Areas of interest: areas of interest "Sport and cultural"
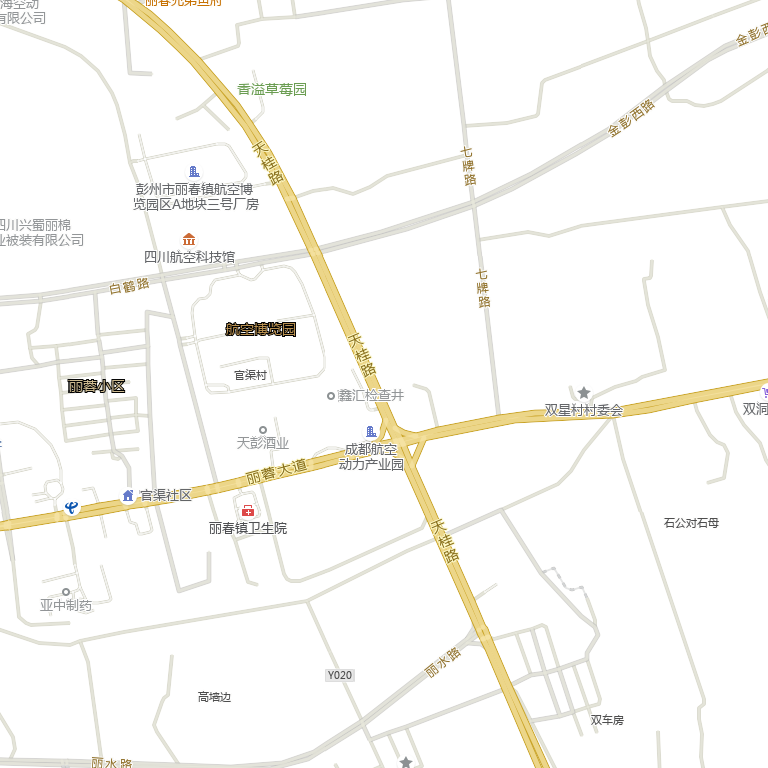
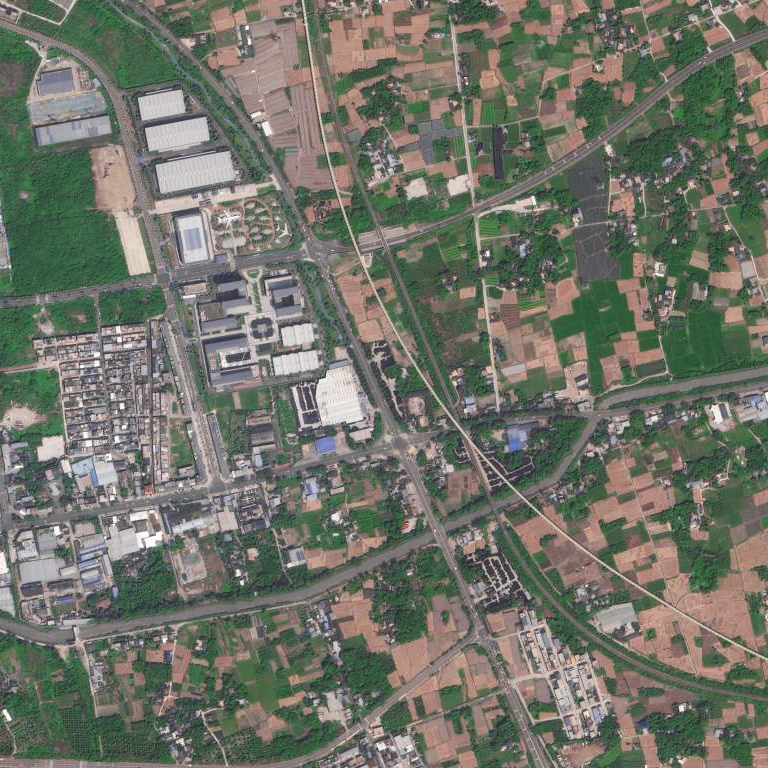